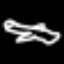
Label: airplane